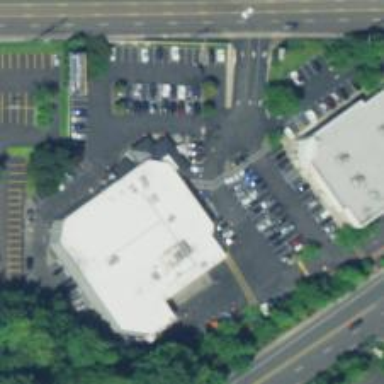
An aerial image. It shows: Parking space is available.